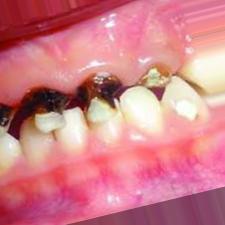
Condition: Caries